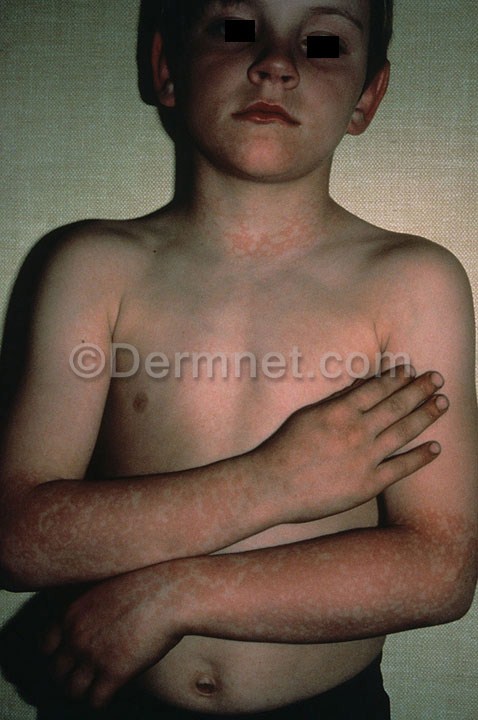
Disease: Exanthems and Drug Eruptions